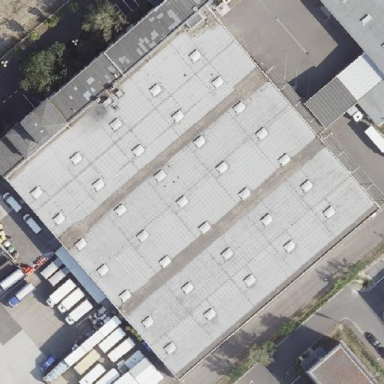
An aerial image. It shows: Warehouse with grey roof.